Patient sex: M
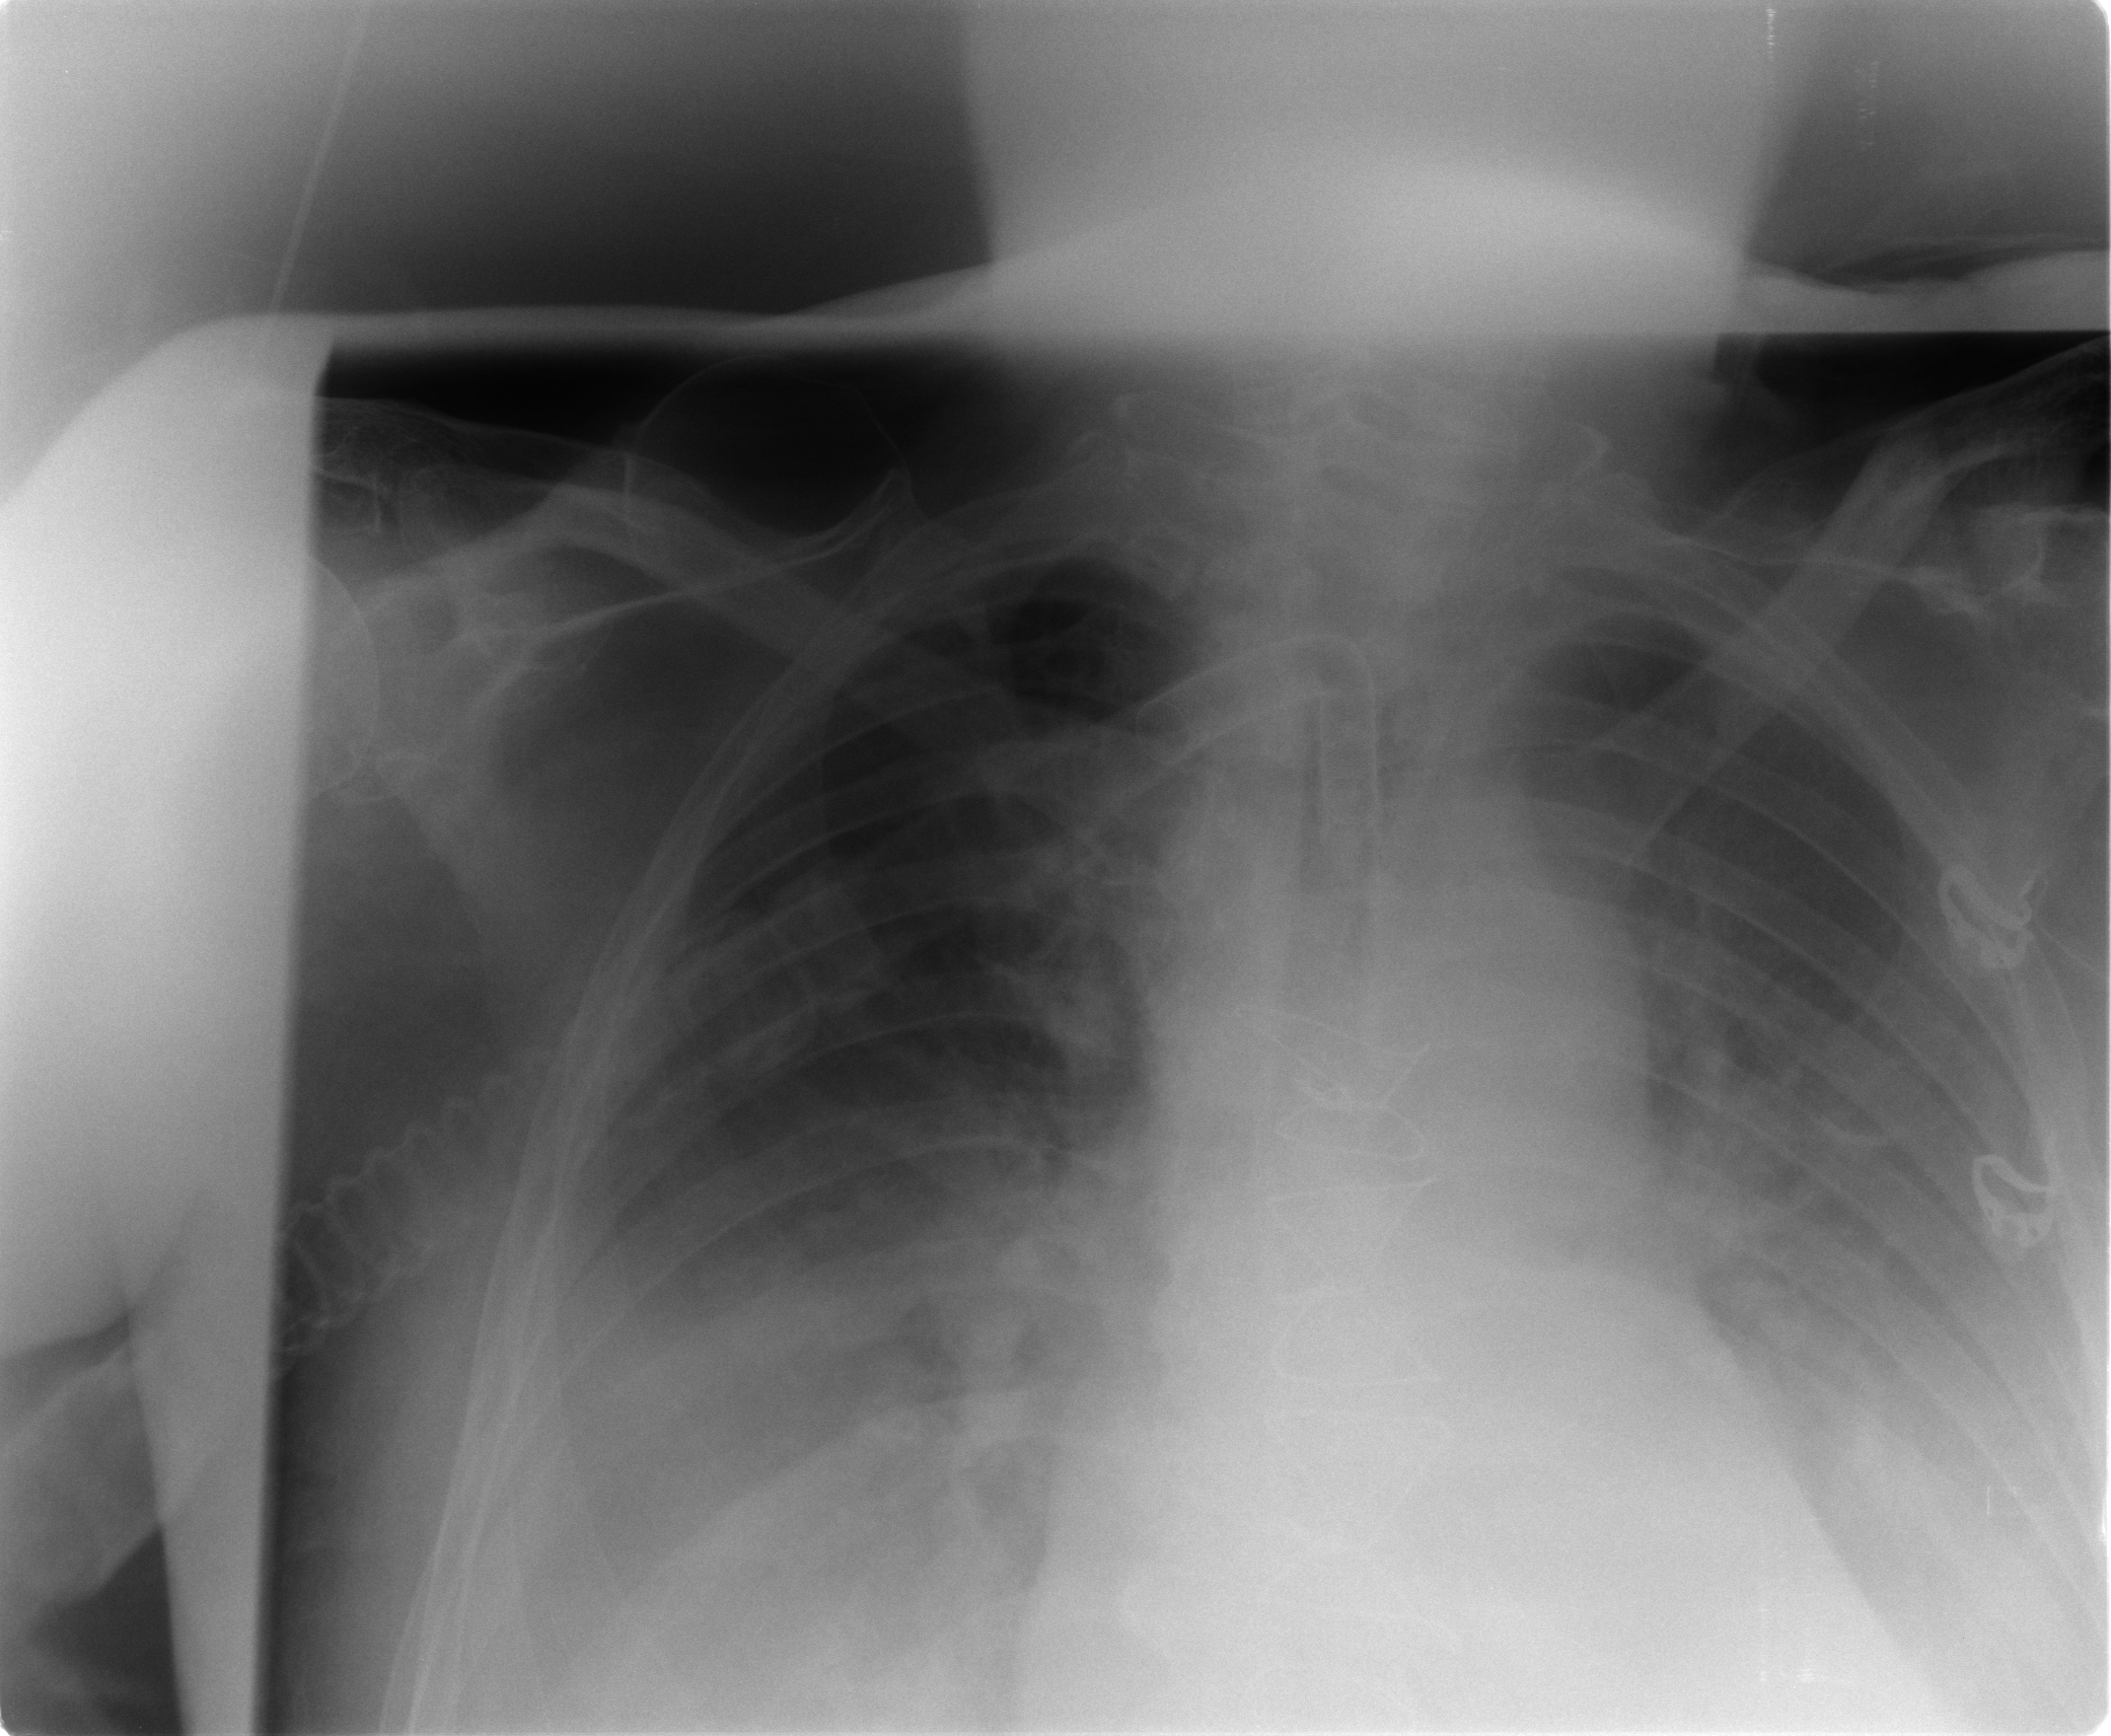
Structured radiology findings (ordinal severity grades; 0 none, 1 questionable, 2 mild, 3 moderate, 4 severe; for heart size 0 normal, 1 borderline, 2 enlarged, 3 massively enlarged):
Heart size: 0
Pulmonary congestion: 2
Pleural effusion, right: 3
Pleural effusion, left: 3
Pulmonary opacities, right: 2
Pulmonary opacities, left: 2
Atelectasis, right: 3
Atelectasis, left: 3